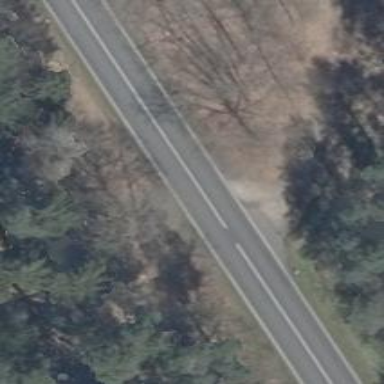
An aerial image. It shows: Secondary road with asphalt surface.